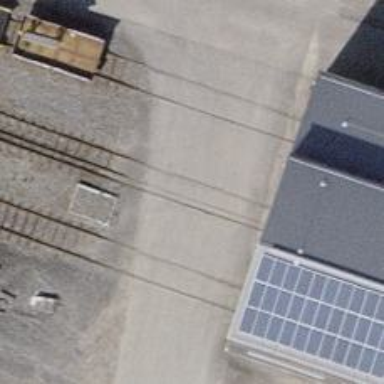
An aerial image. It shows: Level crossing along the railway.